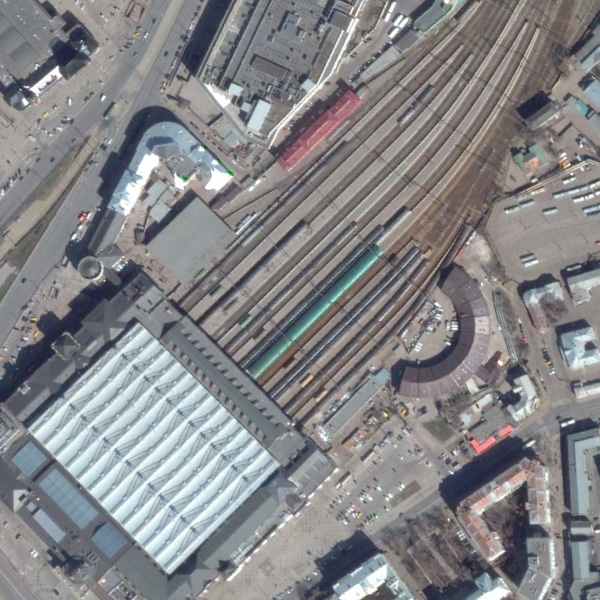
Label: RailwayStation